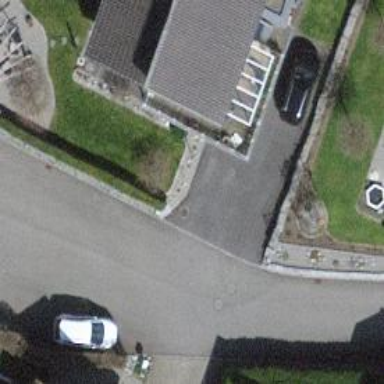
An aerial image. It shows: Hedge acting as barrier.